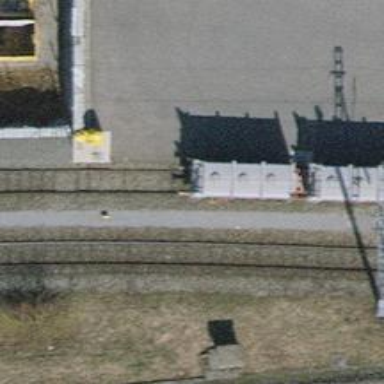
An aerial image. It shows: Single track railway spur with electrification through contact line.